Question: After seeing a project at <URL> and I was able to import a small test table into Excel from MySQL.
Inserting new updated data from the Excel sheet was this next task and so far I can get one row to work like so...
'''
import MySQLdb
db = MySQLdb.connect("xxx","xxx","xxx","xxx")
c = db.cursor()
c.execute("""INSERT INTO users (id, username, password, userid, fname, lname)
VALUES (%s, %s, %s, %s, %s, %s);""",
(Cell(5,1).value,Cell(5,2).value,Cell(5,3).value,Cell(5,4).value,Cell(5,5).value,Cell(5,6).value,))
db.commit()
db.close()
'''
...but attempts at multiple rows will fail. I suspect either issues while traversing rows in Excel. Here is what I have so far...
'''
import MySQLdb
db = MySQLdb.connect(host="xxx.com", user="xxx", passwd="xxx", db="xxx")
c = db.cursor()
c.execute("select * from users")
usersss = c.fetchall()
updates = []
row = 2 # starting row
while True:
data = tuple(CellRange((row,1),(row,6)).value)
if data[0]:
if data not in usersss: # new record
updates.append(data)
row += 1
else: # end of table
break
c.executemany("""INSERT INTO users (id, username, password, userid, fname, lname) VALUES (%s, %s, %s, %s, %s, %s)""", updates)
db.commit()
db.close()
'''
...as of now, I don't get any errors, but my new line is not added (id 3). This is what my table looks like in Excel...

The database holds the same structure, minus id 3. There has to be a simpler way to traverse the rows and pull the unique content for INSERT, but after 6 hours trying different things (and 2 new Python books) I am going to ask for help.
If I run either...
'''
print '[%s]' % ', '.join(map(str, updates))
'''
or
'''
print updates
'''
my result is
'''
[]
'''
So this is likely not passing any data to MySQL in the first place.
Not exactly what I want, but this has worked for me...
'''
c = db.cursor()
row = 2
while Cell(row,1).value != None:
c.execute("""INSERT IGNORE INTO users (id, username, password, userid, fname, lname)
VALUES (%s, %s, %s, %s, %s, %s);""",
(CellRange((row,1),(row,6)).value))
row = row + 1
'''
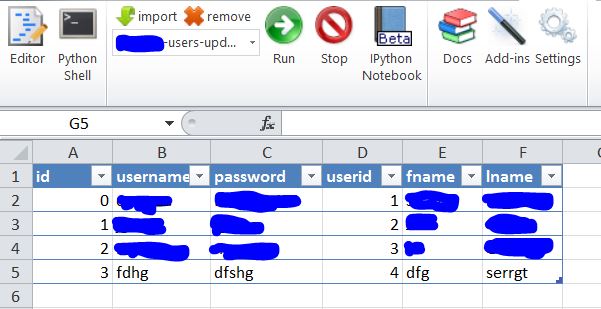
Answer: I ended up finding a solution that gets me an Insert on new and allows for UPDATE of those that are changed. Not exactly a Python selection based on a single query, but will do.
'''
import MySQLdb
db = MySQLdb.connect("xxx","xxx","xxx","xxx")
c = db.cursor()
row = 2
while Cell(row,1).value is not None:
c.execute("INSERT INTO users (id, username, password, userid, fname, lname) VALUES (%s, %s, %s, %s, %s, %s) ON DUPLICATE KEY UPDATE id=VALUES(id), username=VALUES(username), password=VALUES(password), userid=VALUES(userid), fname=VALUES(fname), lname=VALUES(lname);",
(CellRange((row,1),(row,6)).value))
row = row + 1
db.commit()
db.close()
'''